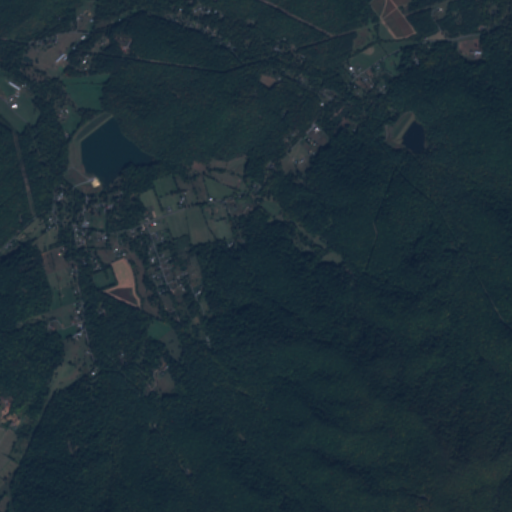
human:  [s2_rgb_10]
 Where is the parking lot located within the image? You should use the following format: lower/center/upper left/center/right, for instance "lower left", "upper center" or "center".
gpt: The parking lot is located in the center right of the image.
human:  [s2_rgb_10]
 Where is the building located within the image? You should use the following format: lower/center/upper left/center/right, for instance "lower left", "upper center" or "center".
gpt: The building is located in the center left of the image.
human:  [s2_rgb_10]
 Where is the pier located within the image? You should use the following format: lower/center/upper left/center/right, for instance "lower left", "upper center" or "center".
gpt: The pier is located in the center left of the image.
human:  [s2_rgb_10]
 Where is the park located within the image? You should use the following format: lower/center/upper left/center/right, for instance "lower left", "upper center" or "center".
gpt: There is no park in the image.